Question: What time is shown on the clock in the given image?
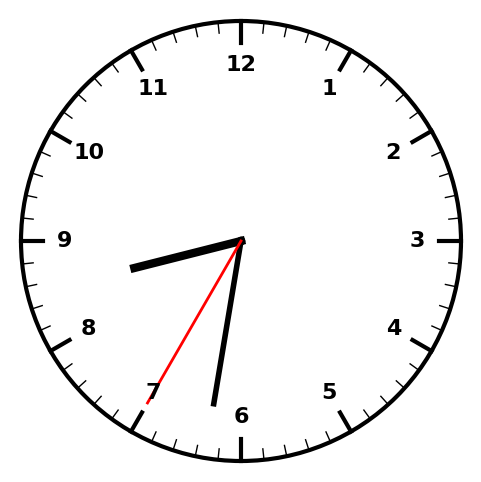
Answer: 08:31:35